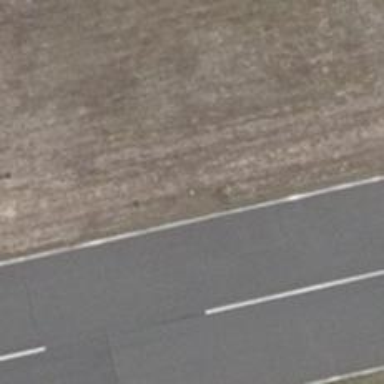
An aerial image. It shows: Aviation light marking the edge of runway.